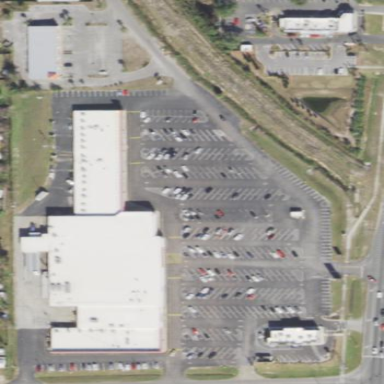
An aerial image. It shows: Retail area.